Aerial crown-view tile of a tropical tree (Barro Colorado Island, Panama), acquired 20241112:
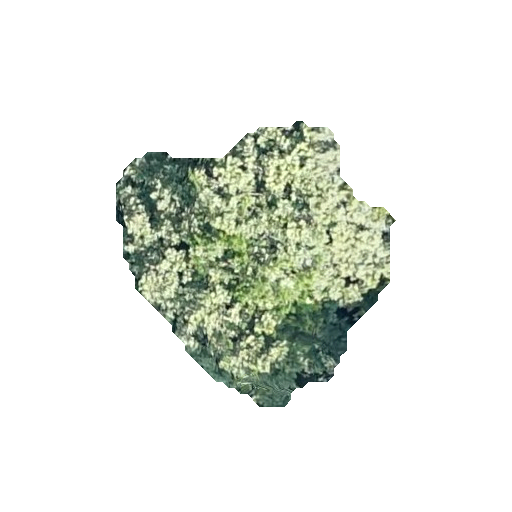
Species: Apeiba membranacea
GBIF accepted scientific name: Apeiba membranacea
Crown area: 82.221 m²